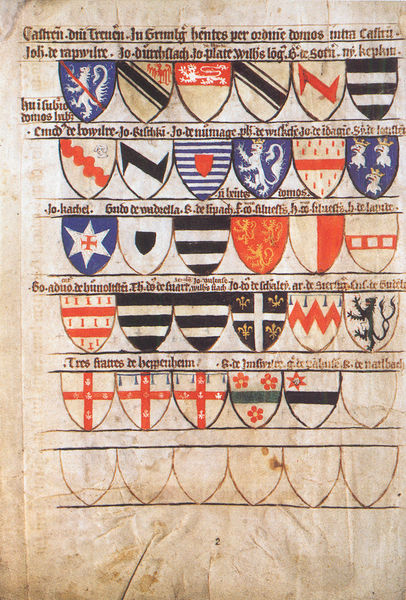
Titel: Wappentafel auf der Rückseite der Romfahrt
Institution: Landeshauptarchiv, Koblenz/ Inv.Nr.: 1 C 1
Schlagwörter: adler, blau, weiß, gelb, blumen, schwarz, zeichnung, rot, gold, familie, krone, schrift, studie, leer, inschrift, streifen, buch, burg, kreuz, seite, lilie, buchseite, reihen, wappen, löwe, flaggen, anker, zeilen, familien, altdeutsch, latein, lee, panther, rechen, schrfit, heraldik, auflistung, kreuzritter, fränkisch, fürstentum, helraltik